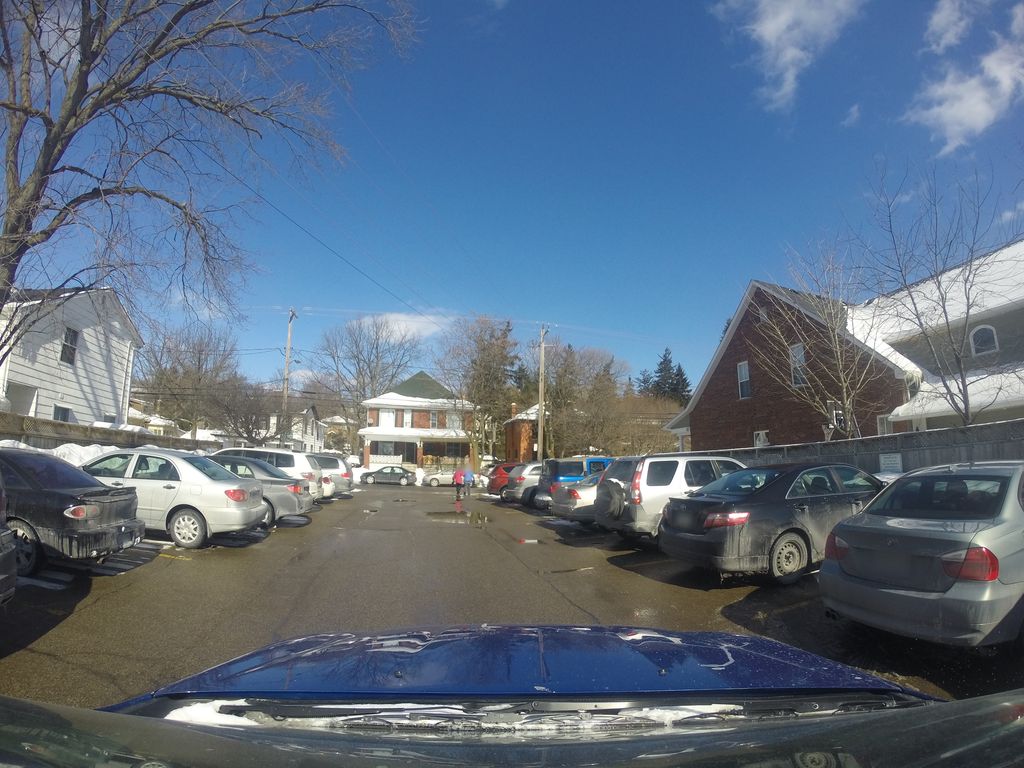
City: hamilton